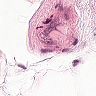
Metastatic tissue present: no